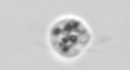
Label: Amoeba